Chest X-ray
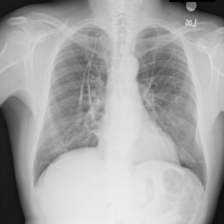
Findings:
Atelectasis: positive
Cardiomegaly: negative
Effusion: negative
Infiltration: negative
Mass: negative
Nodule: negative
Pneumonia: negative
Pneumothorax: negative
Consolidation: negative
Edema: negative
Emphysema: negative
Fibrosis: negative
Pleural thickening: negative
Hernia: negative